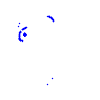
Particle: kaon